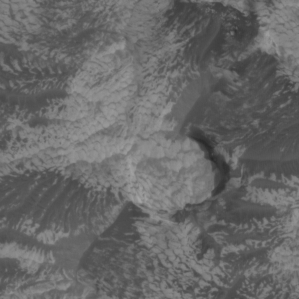
Label: non_frost